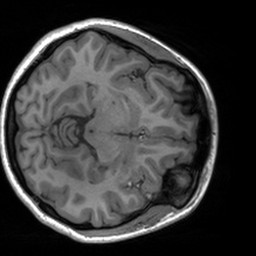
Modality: T1w
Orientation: axial
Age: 20
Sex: female
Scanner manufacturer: siemens
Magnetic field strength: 3 T
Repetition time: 1.9 s
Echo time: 0.00226 s